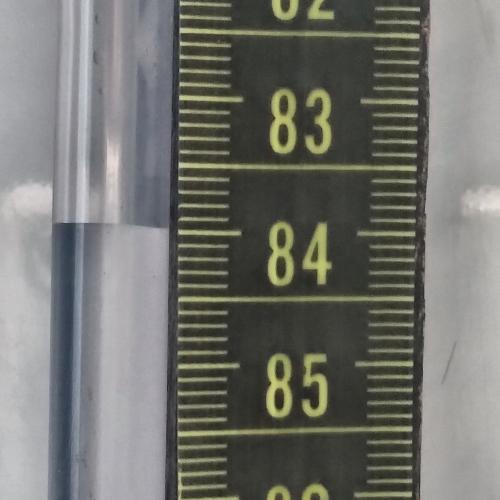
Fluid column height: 84.0 cm